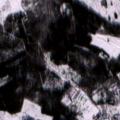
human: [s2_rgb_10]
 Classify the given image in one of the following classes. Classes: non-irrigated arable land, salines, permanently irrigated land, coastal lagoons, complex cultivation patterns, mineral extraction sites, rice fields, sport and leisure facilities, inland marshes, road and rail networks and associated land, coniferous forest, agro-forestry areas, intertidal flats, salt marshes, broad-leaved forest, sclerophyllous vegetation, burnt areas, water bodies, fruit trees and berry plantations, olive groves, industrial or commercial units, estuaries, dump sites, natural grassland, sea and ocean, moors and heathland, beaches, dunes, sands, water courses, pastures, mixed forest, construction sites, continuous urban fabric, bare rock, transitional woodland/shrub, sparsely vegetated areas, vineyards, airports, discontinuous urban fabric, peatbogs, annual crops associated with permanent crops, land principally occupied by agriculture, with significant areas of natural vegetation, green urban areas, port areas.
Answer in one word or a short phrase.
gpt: construction sites, land principally occupied by agriculture, with significant areas of natural vegetation, mixed forest, sea and ocean